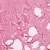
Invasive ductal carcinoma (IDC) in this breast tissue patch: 0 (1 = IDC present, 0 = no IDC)